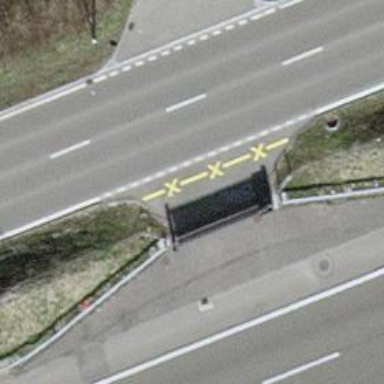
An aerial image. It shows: Gate.